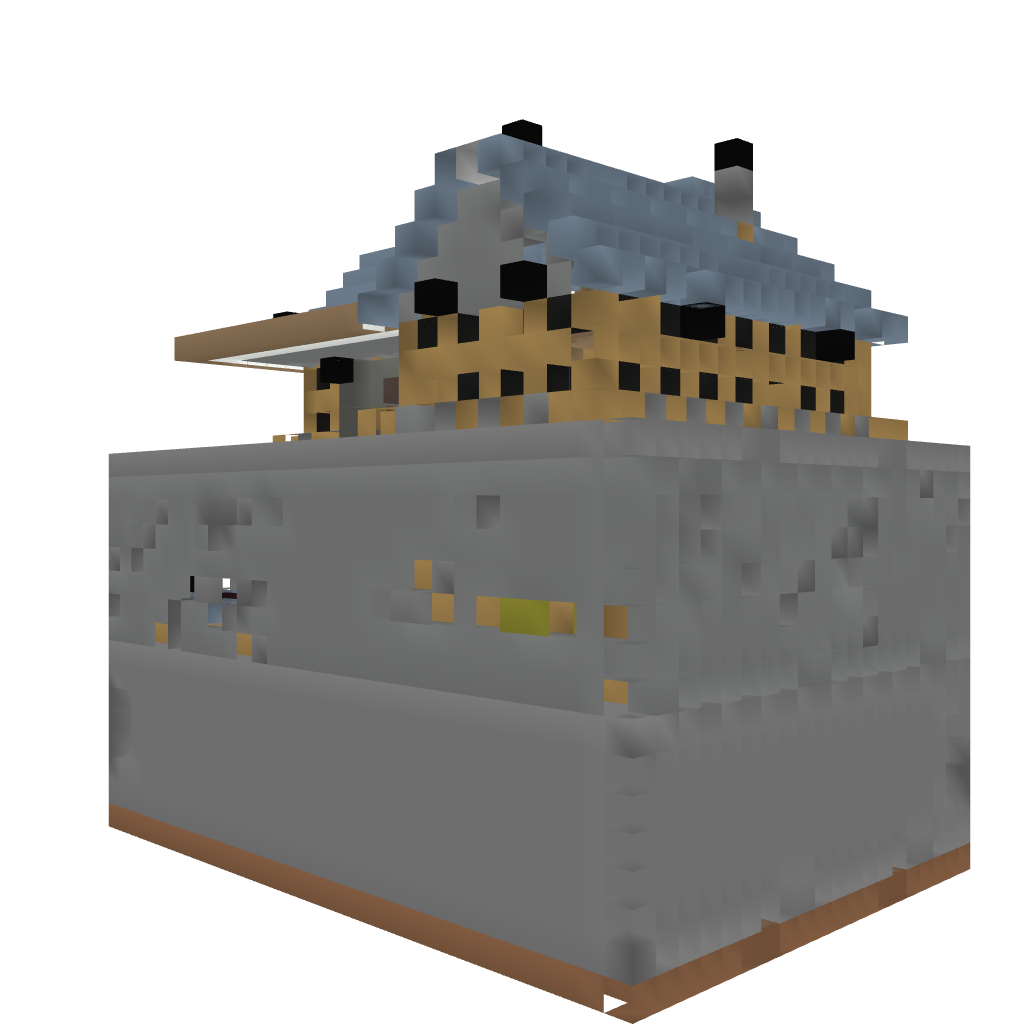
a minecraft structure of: Nice village train station